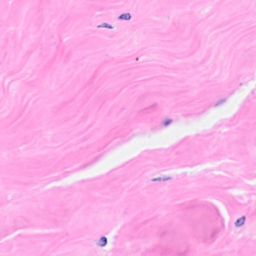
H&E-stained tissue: Breast